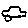
Label: car